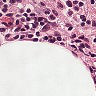
Metastatic tissue present: no